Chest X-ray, AP view. Patient: 72 years old, sex M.
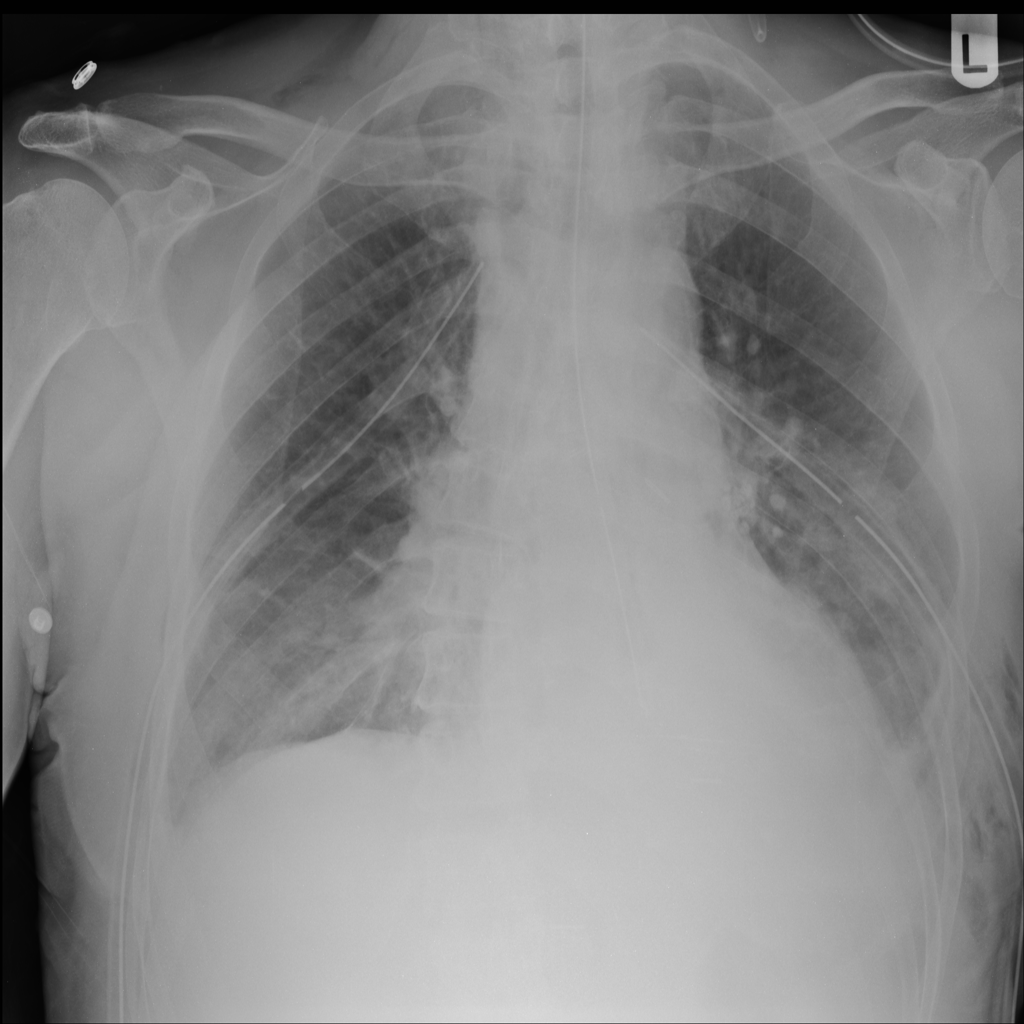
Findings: Effusion, Emphysema